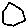
Label: hexagon